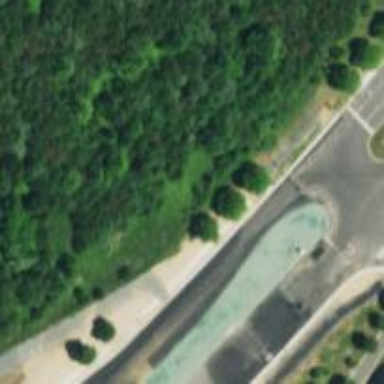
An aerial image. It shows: Footway along the road.